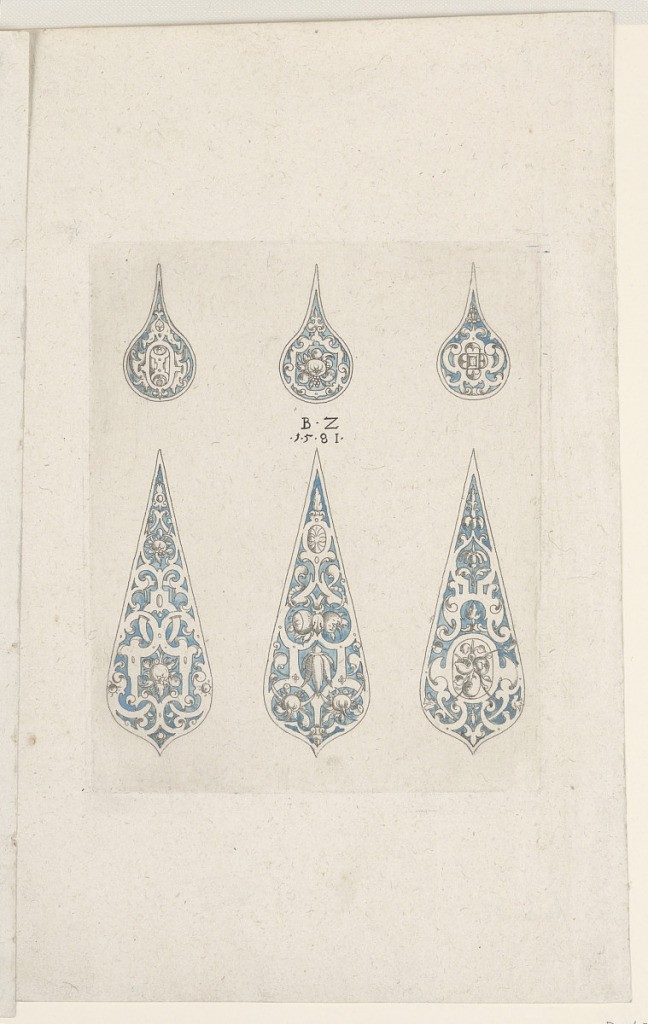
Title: Six Designs for Components of a Columbine Cup, from the series Allerley Gebuntznierte Fisirungen
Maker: Bernhard Zan, Germany, active ca. 1580
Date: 1581, published 1584
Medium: Punch engraving and brush with blue wash on paper
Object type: Print
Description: Designs for six tear drop pieces of metalwork ornament in two rows of three intended for production of a columbine cup (Ackleibecher) or goblet. Each design features strapwork arabesques. Some feature clusters of fruit or jewels.